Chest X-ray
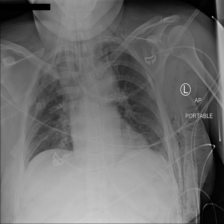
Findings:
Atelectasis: positive
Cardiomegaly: negative
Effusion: negative
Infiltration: negative
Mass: negative
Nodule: negative
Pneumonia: negative
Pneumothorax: negative
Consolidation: negative
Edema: negative
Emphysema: negative
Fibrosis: negative
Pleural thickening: negative
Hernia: negative